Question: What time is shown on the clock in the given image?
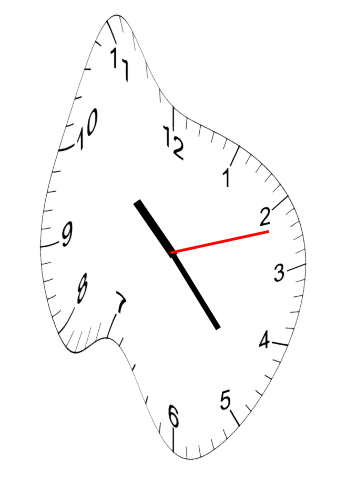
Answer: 10:23:12